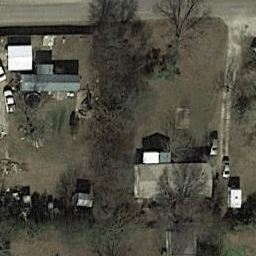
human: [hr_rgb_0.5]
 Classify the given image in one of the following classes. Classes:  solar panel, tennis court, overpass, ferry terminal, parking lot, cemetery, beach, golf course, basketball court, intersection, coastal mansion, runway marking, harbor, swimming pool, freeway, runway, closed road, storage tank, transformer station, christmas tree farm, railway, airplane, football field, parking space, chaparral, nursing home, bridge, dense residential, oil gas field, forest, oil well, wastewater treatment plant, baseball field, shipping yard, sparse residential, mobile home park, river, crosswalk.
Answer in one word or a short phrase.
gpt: sparse residential